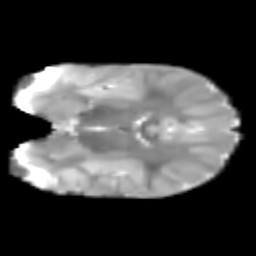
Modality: T2w
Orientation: coronal
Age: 6
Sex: male
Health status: healthy